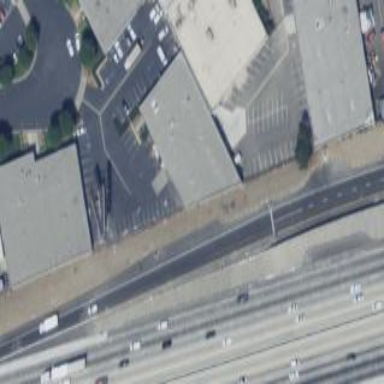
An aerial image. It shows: Industrial building.